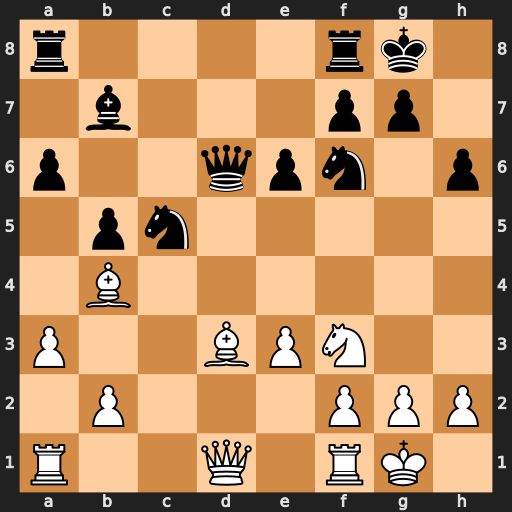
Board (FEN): r4rk1/1b3pp1/p2qpn1p/1pn5/1B6/P2BPN2/1P3PPP/R2Q1RK1
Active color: w
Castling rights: -
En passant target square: -
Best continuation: Bh7+